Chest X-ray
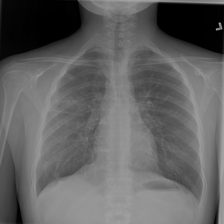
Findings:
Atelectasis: negative
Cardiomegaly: negative
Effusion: negative
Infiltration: negative
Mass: negative
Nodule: negative
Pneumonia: negative
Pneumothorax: negative
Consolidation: negative
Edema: negative
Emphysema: negative
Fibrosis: negative
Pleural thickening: negative
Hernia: negative